Interaction volume radius: 10 \u00c5
Interaction volume height: 10 \u00c5
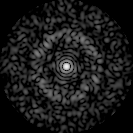
Disorder parameter: 0.8504